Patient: sex M, age 55
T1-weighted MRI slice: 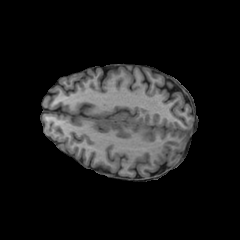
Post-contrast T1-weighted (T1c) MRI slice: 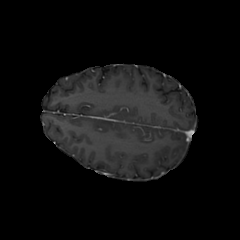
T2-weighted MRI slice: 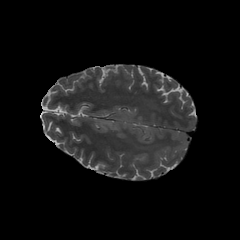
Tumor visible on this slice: no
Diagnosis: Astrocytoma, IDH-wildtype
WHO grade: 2